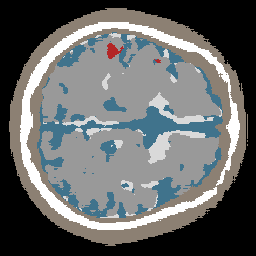
Label: lesion